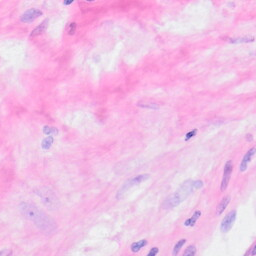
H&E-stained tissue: Kidney